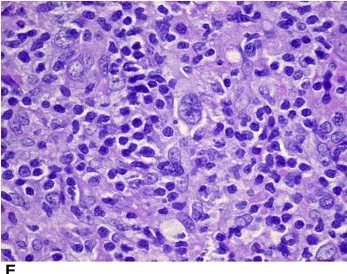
Dense lymphocytic infiltration of the wall of the blood vessel. . 40x).
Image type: pathology (h&e)